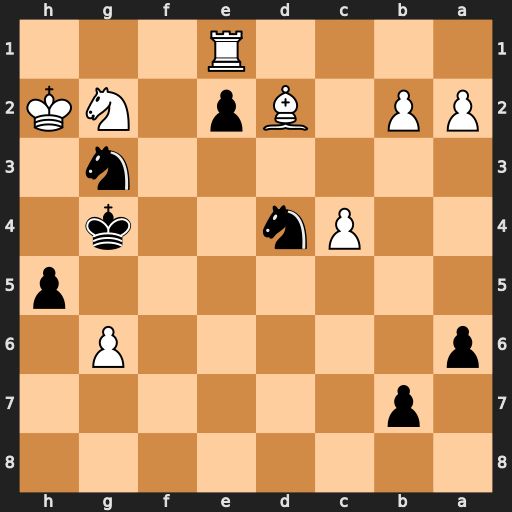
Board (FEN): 8/1p6/p5P1/7p/2Pn2k1/6n1/PP1Bp1NK/4R3
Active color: b
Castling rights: -
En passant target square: -
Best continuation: Nf3#